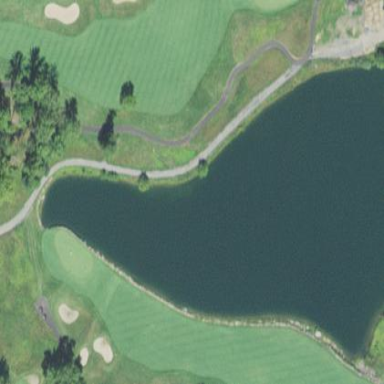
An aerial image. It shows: Water hazard in golf course. The hazard is natural water feature.